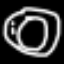
Label: donut